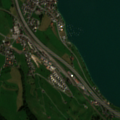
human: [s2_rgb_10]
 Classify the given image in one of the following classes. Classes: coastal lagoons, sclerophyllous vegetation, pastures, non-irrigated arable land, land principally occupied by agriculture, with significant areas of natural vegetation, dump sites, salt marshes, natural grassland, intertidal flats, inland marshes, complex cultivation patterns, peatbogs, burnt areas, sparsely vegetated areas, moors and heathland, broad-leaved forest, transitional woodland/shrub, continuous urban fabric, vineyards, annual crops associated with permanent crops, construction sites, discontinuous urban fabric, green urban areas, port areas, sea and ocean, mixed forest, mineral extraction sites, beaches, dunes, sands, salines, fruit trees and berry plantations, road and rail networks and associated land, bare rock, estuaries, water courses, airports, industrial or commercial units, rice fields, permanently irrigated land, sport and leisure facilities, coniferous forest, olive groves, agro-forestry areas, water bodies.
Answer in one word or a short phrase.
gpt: discontinuous urban fabric, non-irrigated arable land, pastures, water bodies